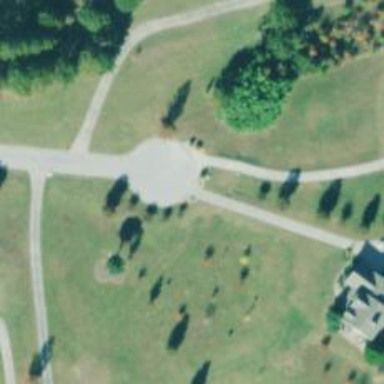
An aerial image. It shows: Driveway leading to service road.